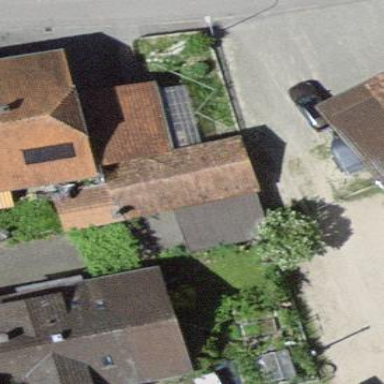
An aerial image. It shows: Rural barn.